Current action and preconditions to check: path_clear

Your task: For each precondition in the list above, predict whether it will hold at this action.

Consider the current scene as observed from the mobile robot's camera, and analyze the predicted future states of all dynamic agents (e.g., people, animals, vehicles, or any moving entities) within the NEXT SECOND.

IMPORTANT: Only answer "very likely" if you are absolutely certain—based on strong, clear evidence—that a dynamic agent will violate the precondition in the predicted future state. Do NOT answer "very likely" for unlikely, ambiguous, or low-probability risks.

Ask yourself for each precondition: Is there a high probability, with clear and convincing evidence, that the predicted future states of any dynamic agent will interfere with the predicted future state of the currently executing action within the NEXT SECOND, causing that precondition to fail?

Assess the risk level based on these predictions. Use "likely" or "very likely" if motions create a clear risk of interference.

Use "neutral" or "improbable" if agents are nearby but their predicted paths are clearly diverging or non-conflicting.

Failure Risk Categories: "very improbable", "improbable", "neutral", "likely", "very likely"

Answer Format: Output ONLY the probability_of_failure value from these categories: "very improbable", "improbable", "neutral", "likely", "very likely"

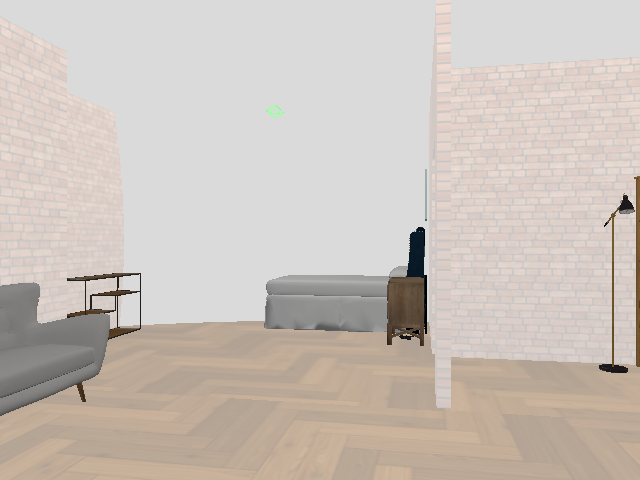

Answer: very improbable